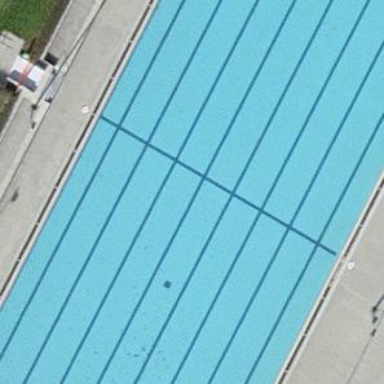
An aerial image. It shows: Swimming pool area designated for leisure and sport.